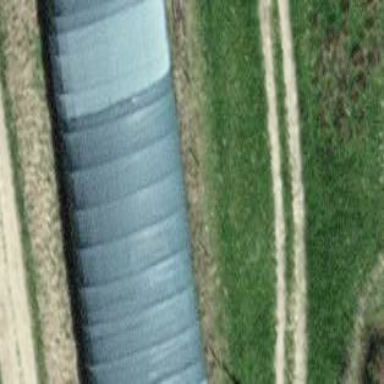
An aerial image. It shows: Barn building.